Question: From the publisher page, there are options for
- - - -
But for some reason only the Display Ads checkbox can be selected.
I am unsure why I can't select the others, I am currently trying in implement Notification Ads? Here's how it looks..

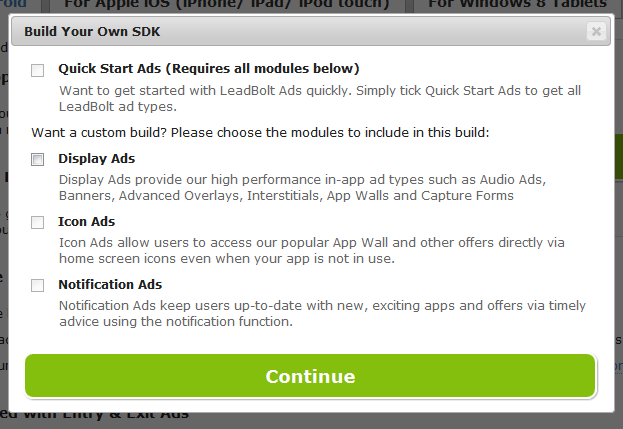
Answer: Google has disallowed notification ads. As per the latest policy:
> Apps and their ads must not add homescreen shortcuts, browser
bookmarks, or icons on the user's device as a service to third parties
or for advertising purposes. , unless the notifications derive from an integral feature
provided by the installed app.
Among a number of changes, Google has specifically disallowed advertisements through system level notifications. Apps that create home screen shortcuts, browser bookmarks, or home screen icons on the user's device are also disallowed.
For existing apps on Google Play, the new policies will be enforced on 23rd September 2013.